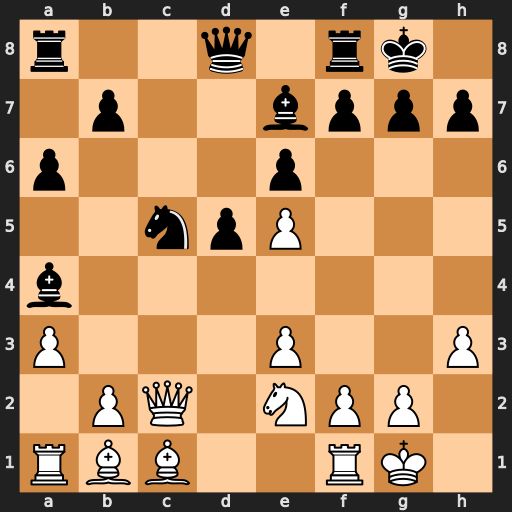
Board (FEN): r2q1rk1/1p2bppp/p3p3/2npP3/b7/P3P2P/1PQ1NPP1/RBB2RK1
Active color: w
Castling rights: -
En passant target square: -
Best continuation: Qxh7#